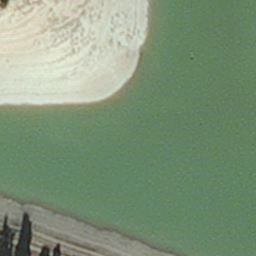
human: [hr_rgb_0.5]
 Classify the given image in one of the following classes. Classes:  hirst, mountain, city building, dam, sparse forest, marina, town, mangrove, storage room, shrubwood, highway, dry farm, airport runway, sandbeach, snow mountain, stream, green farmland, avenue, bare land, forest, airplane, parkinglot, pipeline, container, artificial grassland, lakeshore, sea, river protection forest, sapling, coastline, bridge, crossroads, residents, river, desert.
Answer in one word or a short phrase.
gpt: hirst